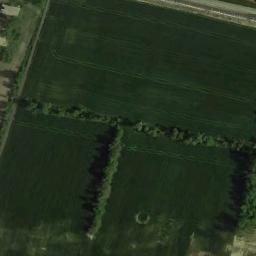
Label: meadow